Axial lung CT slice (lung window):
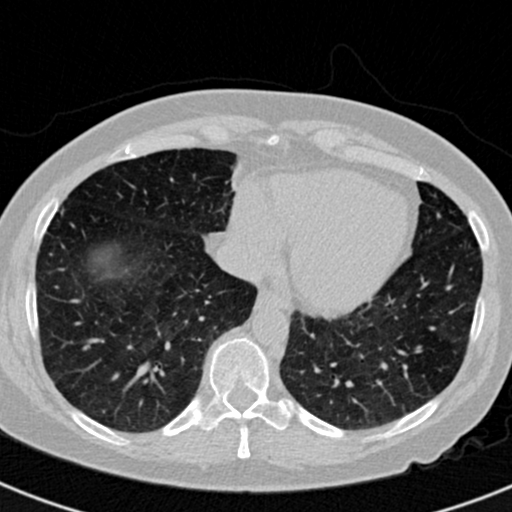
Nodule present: no